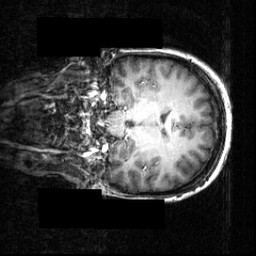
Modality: T1w
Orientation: coronal
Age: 20
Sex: female
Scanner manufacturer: siemens
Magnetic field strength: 3.951 T
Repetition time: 1.5 s
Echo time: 0.00335 s